Question: I am currently doing some calculations with trees. Each node has 5 values I am trying to calculate and a type deciding how these values are calculated. Some calculations can be pretty complicated algorithms. All calculations within a node depend solely on the values of its child nodes, so I am doing calculations from down to top. For each node type, a value depends on different values of the childnodes. I am interested mainly in the 5 values in the root node, which depend on all values in all other nodes ofc. All this is working just fine. A node can only have 1 or 2 childnodes, and the tree usually is no deeper than 5 levels.
For some node-types, there is a tolerance; meaning some values there would not matter, see this picture, I marked those with XX. Sometimes even, some values would be in relation, like C = XX * A. Currently, these values are just set to some default values. Sometimes there would be a complicated relationship even, like multiple possible solutions of an algorithm like Newton's Method, depending on starting values.

Now there is a rating I can apply on the values of the root node. What I would like is to optimize this rating by adjusting the XX-values deep within the tree. The calculations within each node can be a range of many possible formulas and the tolerance can be one of many possible patterns, so I cannot just figure out some formula but I would need some algorithm which is very flexible. I do not know of such an algorithm. Does anyone have an idea?
/Edit: To clarify, it is unclear how many values in the tree will be free. There is not just one XX, but there may be any number of them (I guess max. 10), so my first step would be identifying these values. Also, I will be doing this on many generated trees within a time window, so speed is not unimportant as well. Thanks:)
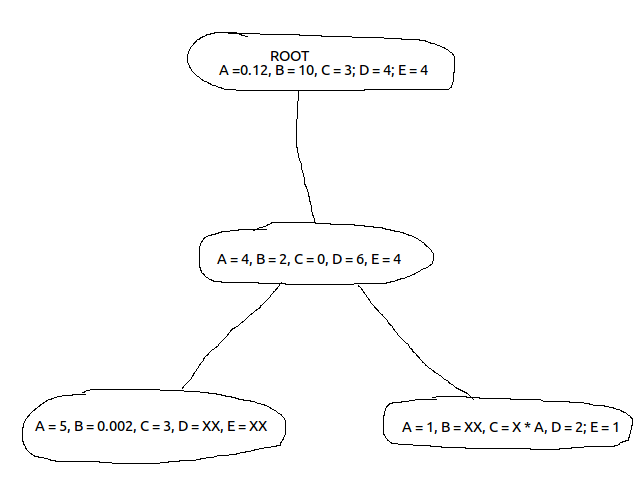
Answer: If you have 3 input values XX, YY, and ZZ, you are searching a 3 dimension space. What you are looking to do is to apply an optimisation algorithm, or <URL>. Your choice of algorithm is key, a cost benefit between your time and the computer's time. I am guessing that you just want to do this once.
What ever method you use, you need to understand the problem, which means to understand how your algorithm changes with different input values. Some solutions have a very nice minimum that is easy to find (e.g. using Newton's Method), some don't.
I suggest starting simple. One of the most basic is just to do an iterative search. It's slow, but it works. You need to make sure that your iteration step is not too large, such that you don't miss some sweet spots.
'''
For XX = XXmin to XXmax
For YY = YYmin to YYmax
For ZZ = ZZmin to ZZmax
result = GetRootNodeValue(XX, YY, ZZ)
If result < best_result then
print result, XX, YY, ZZ
best_result = result
End if
End For
End For
End For
'''
Below is another method, it's a stochastic optimisation method (uses random points to converge on the best solution), it's results are reasonable for most conditions. I have used this successfully and it's good at converging to the minimum value. This is good to use if there is no clear global minimum. You will have to configure the parameters for your problem.
'''
' How long to search for, a larger value will result in long search time
max_depth = 20000
' Initial values
x0 = initial XX value
y0 = initial YY value
z0 = initial ZZ value
' These are the delta values, how far should the default values range
dx = 5
dy = 5
dz = 5
' Set this at a large value (assuming the best result is a small number)
best_result = inf
' Loop for a long time
For i = 1 To max_depth
' New random values near the best result
xx = x0 + dx * (Rnd() - 0.5) * (Rnd() - 0.5)
yy = y0 + dy * (Rnd() - 0.5) * (Rnd() - 0.5)
zz = y0 + dy * (Rnd() - 0.5) * (Rnd() - 0.5)
' Do the test
result = GetRootNodeValue(xx, yy, zz)
' We have found the best solution so far
If result < best_result Then
x0 = xx
y0 = yy
z0 = zz
best_result = result
End If
Print progress
Next i
'''
There are many optimisation algorithms to choose from. Above are some very simple ones, but they may not be the best for your problem.